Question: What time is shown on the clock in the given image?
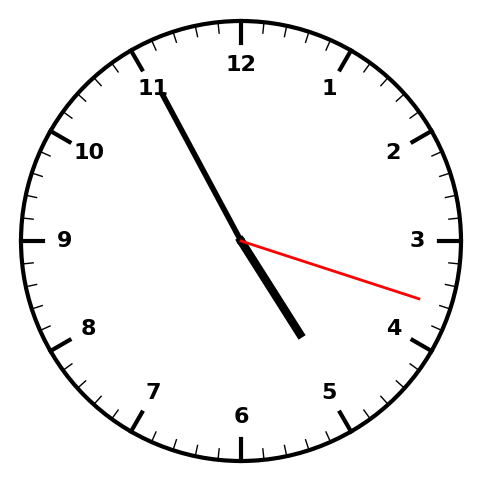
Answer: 04:55:18